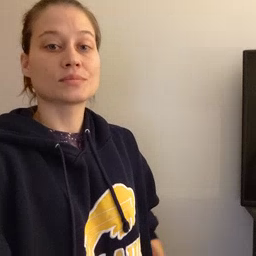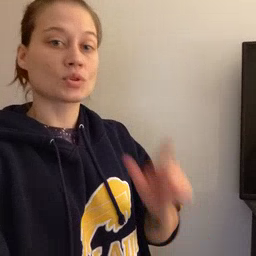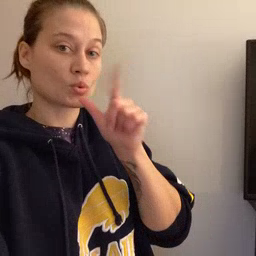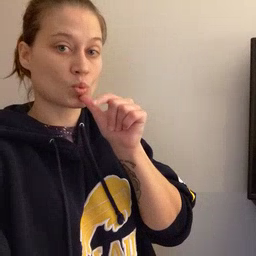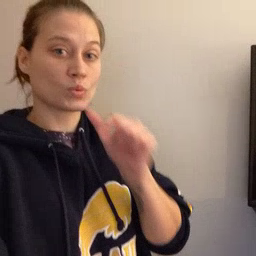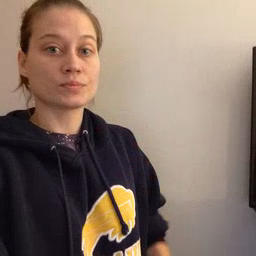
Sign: who